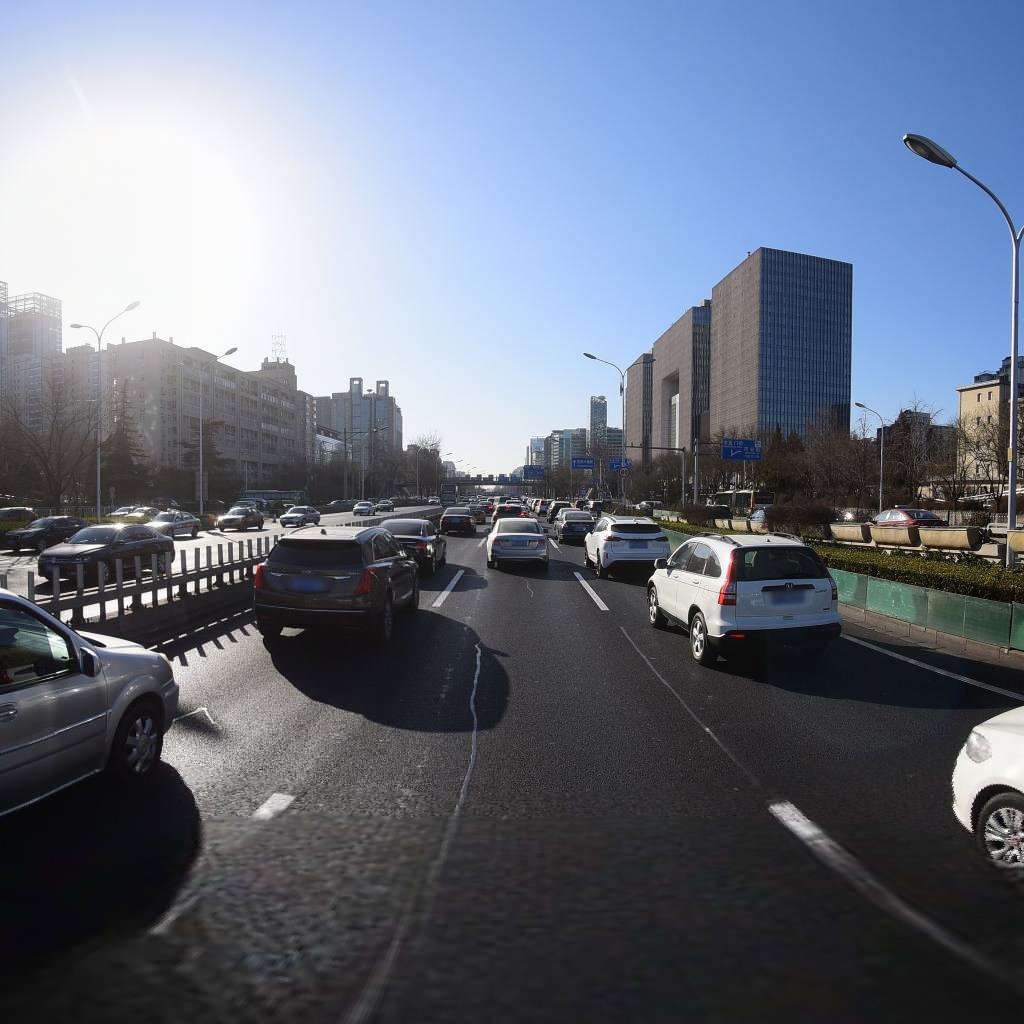
Region: Dongcheng
Road damage annotations: longitudinal patch, longitudinal patch, longitudinal patch, transverse patch, transverse patch